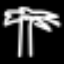
Label: palm tree